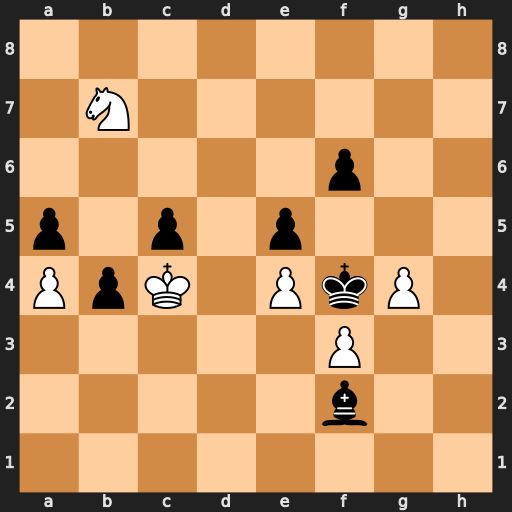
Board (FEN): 8/1N6/5p2/p1p1p3/PpK1PkP1/5P2/5b2/8
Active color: w
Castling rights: -
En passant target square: -
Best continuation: Nxa5 b3 Nxb3